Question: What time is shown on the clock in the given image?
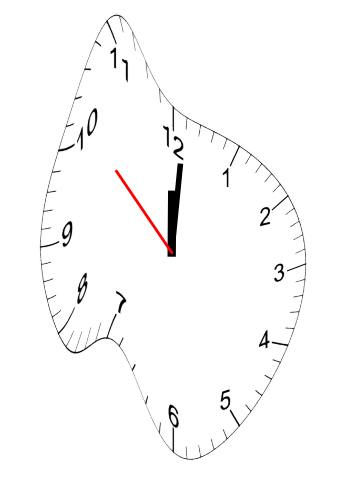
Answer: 12:00:52